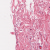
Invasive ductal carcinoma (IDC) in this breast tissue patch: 0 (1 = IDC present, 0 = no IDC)